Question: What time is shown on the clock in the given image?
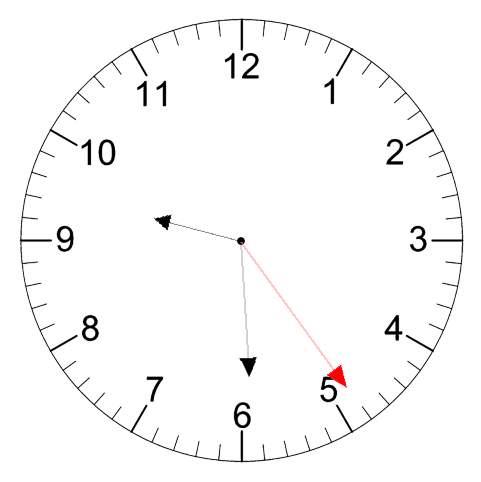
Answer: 09:29:24